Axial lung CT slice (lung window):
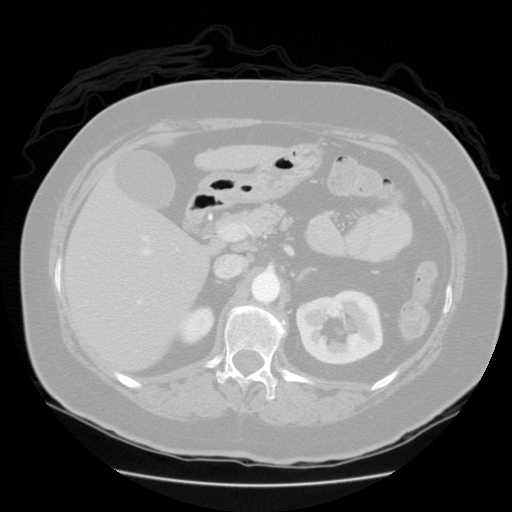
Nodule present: no